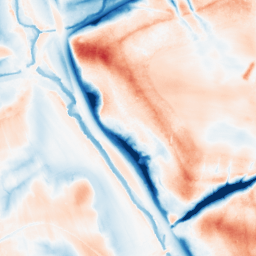
Category: trend_removal
Decomposition family: local_polynomial
Decomposition parameters: window_size: 51
degree: 2
Upsampling method: sinc_blackman
Upsampling parameters: scale: 2
kernel_size: 8
Upsampling scale: 2